Question:
What I wants to calculate total amount when plus or minus button clicked of the 'listview' row item and update the changes to the total please help me get out of this problem
Thanks in advance
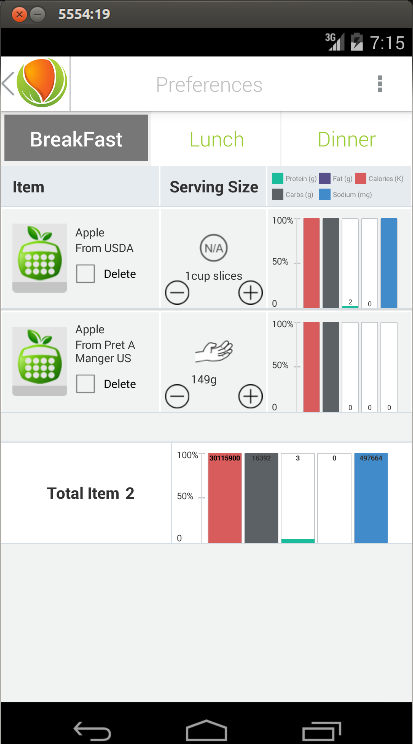
Answer: > I Have solved this You just call a parent Method From the
customadapter which perform your total calculation
Like This '((ParentClass) context).TotalCalculationfunctionToRun();'
from the custom adapter on the plus or minus button click respectively